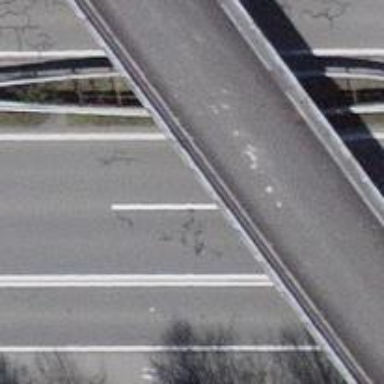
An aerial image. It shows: Asphalt motorway.